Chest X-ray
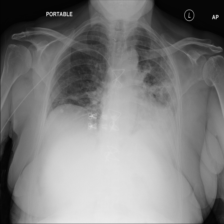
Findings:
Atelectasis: negative
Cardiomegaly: negative
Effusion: negative
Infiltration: negative
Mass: negative
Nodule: negative
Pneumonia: negative
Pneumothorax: negative
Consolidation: negative
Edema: negative
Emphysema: negative
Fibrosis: negative
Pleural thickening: negative
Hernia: negative